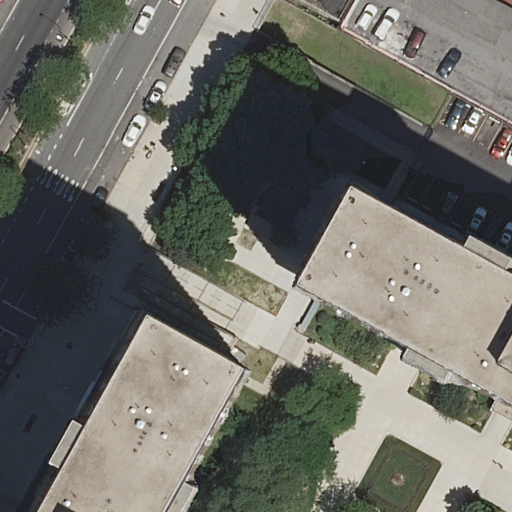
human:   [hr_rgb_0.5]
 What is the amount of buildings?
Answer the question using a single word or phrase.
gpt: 4

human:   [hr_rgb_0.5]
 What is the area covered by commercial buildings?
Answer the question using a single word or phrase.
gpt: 0m2

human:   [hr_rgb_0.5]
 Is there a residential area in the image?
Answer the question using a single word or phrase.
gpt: yes

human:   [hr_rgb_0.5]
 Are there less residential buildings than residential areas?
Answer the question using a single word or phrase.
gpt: no

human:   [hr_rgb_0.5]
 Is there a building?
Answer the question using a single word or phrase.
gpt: yes

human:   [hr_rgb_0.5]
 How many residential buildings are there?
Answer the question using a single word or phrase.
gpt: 4

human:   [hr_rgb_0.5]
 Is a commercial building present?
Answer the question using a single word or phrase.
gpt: no

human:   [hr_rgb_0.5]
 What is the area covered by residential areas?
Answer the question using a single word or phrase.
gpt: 10264m2

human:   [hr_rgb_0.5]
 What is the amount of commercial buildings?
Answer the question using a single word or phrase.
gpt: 0

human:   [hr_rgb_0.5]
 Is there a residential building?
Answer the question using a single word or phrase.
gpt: yes

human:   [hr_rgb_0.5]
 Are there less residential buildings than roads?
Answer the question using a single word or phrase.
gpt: no

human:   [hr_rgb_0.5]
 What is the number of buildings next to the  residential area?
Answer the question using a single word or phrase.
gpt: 4

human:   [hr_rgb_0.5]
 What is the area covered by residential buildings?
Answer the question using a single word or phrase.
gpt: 4724m2

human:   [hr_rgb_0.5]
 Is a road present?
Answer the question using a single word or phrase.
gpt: yes

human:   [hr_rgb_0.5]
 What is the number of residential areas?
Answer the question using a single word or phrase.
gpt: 1

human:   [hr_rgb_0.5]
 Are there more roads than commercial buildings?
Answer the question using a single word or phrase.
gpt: yes

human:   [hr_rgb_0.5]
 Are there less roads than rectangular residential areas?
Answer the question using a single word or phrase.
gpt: no

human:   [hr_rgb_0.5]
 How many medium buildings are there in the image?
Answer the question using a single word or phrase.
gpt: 2

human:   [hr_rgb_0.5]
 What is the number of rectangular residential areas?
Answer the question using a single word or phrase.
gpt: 1

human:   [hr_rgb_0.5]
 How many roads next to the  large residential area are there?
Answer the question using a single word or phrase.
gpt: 3

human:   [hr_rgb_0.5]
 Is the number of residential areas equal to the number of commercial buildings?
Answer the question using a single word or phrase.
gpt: no

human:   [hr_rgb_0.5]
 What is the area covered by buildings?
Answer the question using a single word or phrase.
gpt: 4724m2

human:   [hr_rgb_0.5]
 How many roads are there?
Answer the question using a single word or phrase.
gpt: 3

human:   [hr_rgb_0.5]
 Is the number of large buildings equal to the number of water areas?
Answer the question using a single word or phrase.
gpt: no

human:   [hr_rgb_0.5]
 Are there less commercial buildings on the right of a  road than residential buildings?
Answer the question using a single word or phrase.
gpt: yes

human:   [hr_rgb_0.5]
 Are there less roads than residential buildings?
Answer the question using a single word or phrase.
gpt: yes

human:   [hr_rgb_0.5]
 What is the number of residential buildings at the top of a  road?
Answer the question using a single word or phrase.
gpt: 2

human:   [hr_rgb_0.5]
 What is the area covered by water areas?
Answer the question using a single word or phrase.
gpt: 0m2

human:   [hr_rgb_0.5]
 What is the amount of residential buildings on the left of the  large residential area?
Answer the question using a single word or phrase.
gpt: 3

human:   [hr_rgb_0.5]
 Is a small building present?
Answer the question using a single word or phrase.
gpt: yes

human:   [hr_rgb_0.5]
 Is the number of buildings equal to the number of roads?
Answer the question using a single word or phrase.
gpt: no

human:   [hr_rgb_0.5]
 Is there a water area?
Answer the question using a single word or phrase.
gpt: no

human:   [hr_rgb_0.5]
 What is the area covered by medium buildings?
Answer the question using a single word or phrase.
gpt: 613m2

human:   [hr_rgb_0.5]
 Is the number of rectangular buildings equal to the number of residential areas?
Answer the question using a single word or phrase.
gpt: no

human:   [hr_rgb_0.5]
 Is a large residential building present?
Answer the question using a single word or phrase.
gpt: yes

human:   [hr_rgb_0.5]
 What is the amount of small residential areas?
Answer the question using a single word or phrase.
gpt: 0

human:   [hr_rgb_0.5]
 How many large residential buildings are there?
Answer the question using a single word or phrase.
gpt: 1

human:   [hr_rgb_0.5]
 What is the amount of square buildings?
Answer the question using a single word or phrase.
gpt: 0

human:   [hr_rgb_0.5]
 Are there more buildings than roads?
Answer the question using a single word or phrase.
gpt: yes

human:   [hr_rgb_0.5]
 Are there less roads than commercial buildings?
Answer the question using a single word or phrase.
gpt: no

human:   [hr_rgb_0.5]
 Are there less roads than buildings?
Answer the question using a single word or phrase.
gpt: yes

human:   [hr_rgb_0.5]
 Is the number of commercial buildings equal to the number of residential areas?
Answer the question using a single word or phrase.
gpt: no

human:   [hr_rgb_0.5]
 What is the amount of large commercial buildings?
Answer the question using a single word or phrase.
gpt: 0

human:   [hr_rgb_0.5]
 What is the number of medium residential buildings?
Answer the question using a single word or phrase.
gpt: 2

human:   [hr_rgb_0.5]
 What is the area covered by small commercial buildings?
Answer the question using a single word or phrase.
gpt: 0m2

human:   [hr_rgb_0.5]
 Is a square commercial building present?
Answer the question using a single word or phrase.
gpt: no

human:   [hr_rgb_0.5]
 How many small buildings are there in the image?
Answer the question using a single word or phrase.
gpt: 1

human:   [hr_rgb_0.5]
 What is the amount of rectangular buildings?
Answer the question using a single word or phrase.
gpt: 4

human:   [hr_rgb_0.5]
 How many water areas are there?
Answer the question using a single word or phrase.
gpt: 0

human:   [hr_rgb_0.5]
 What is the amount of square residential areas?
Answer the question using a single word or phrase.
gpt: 0

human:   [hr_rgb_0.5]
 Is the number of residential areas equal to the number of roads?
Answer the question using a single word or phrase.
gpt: no

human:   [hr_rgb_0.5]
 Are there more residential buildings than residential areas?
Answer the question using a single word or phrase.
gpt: yes

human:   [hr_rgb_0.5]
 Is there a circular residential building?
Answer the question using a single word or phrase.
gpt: no

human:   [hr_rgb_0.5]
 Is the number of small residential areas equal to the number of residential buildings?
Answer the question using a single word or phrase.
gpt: no

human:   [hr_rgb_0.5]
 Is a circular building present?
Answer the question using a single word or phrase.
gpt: no

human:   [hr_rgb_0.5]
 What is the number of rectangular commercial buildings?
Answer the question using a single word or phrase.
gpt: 0

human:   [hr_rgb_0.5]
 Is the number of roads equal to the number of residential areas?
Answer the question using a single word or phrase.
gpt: no

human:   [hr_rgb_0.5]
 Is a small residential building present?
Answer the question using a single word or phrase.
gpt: yes

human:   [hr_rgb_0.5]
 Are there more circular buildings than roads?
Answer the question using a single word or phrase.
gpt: no

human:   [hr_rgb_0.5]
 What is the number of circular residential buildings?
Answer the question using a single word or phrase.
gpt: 0

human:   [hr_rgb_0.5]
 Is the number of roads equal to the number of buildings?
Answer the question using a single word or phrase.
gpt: no

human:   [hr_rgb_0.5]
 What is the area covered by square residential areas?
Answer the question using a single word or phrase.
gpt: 0m2

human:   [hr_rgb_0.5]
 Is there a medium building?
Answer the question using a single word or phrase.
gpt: yes

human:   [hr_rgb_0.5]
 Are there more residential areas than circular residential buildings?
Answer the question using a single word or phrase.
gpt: yes